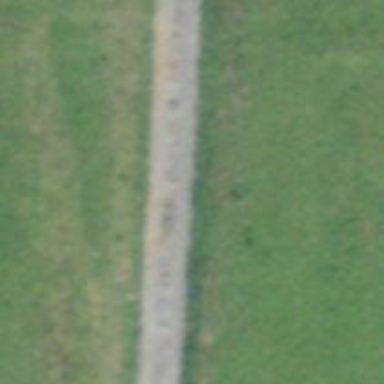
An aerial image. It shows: Track road with grade3 tracktype.